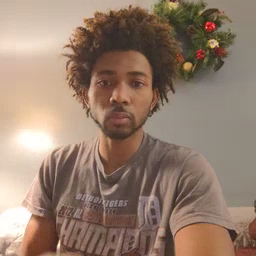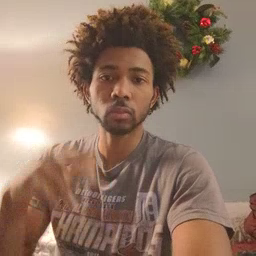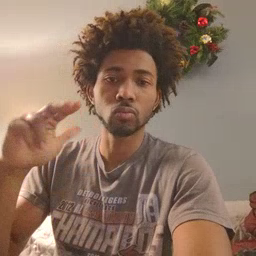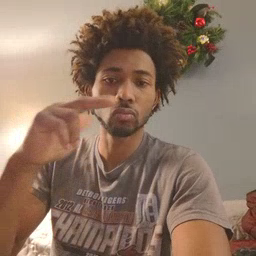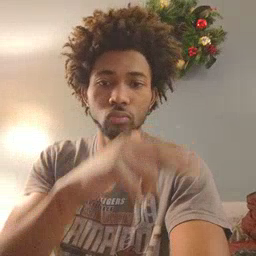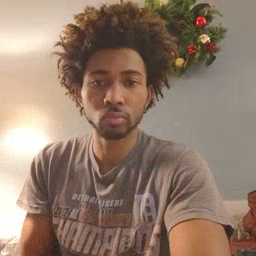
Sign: helicopter